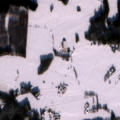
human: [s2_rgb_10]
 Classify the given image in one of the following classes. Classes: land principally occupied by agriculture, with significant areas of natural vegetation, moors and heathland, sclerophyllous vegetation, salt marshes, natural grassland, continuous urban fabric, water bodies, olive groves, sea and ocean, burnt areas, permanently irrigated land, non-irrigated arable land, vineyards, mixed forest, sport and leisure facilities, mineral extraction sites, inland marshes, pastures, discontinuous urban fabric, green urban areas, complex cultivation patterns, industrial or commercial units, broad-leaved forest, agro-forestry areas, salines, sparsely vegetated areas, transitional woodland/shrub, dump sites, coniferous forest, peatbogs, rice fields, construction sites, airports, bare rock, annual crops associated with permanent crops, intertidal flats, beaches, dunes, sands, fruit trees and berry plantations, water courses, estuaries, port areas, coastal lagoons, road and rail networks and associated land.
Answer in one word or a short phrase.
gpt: discontinuous urban fabric, non-irrigated arable land, land principally occupied by agriculture, with significant areas of natural vegetation, coniferous forest, mixed forest, transitional woodland/shrub